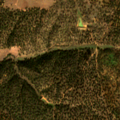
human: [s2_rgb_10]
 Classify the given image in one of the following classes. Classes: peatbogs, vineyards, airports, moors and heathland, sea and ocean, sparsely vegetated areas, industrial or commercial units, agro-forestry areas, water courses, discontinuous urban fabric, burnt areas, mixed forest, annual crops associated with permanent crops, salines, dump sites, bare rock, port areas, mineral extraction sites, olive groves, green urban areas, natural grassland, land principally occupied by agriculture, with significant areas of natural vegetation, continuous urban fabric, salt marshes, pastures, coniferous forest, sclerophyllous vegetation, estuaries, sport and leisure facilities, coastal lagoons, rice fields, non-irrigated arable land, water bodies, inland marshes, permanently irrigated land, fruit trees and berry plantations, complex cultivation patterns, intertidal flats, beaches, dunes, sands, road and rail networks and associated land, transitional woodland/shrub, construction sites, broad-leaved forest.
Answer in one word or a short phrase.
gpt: agro-forestry areas, broad-leaved forest, transitional woodland/shrub